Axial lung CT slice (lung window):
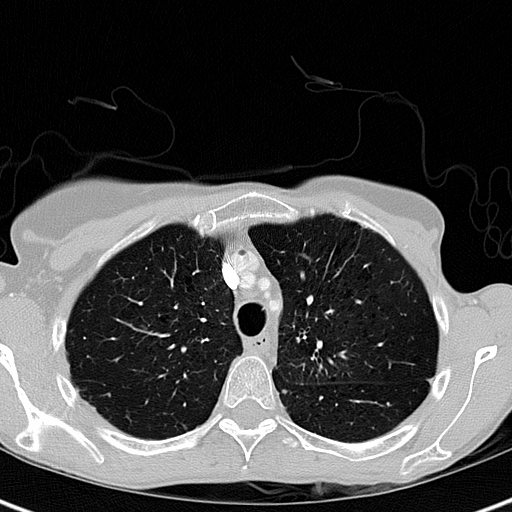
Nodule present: no